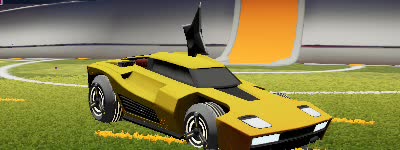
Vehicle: breakout